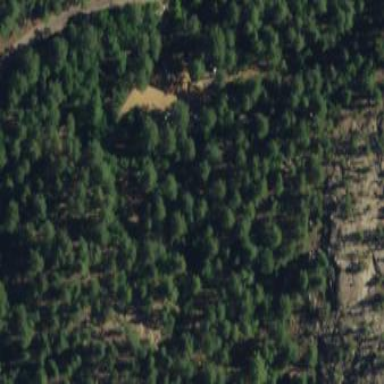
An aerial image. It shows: Camping site with tents set up.